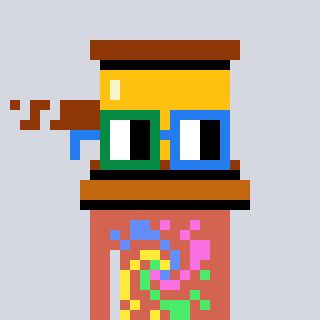
a pixel art character with square green and blue glasses, a gavel-shaped head and a peachy-colored body on a cool background